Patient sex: M
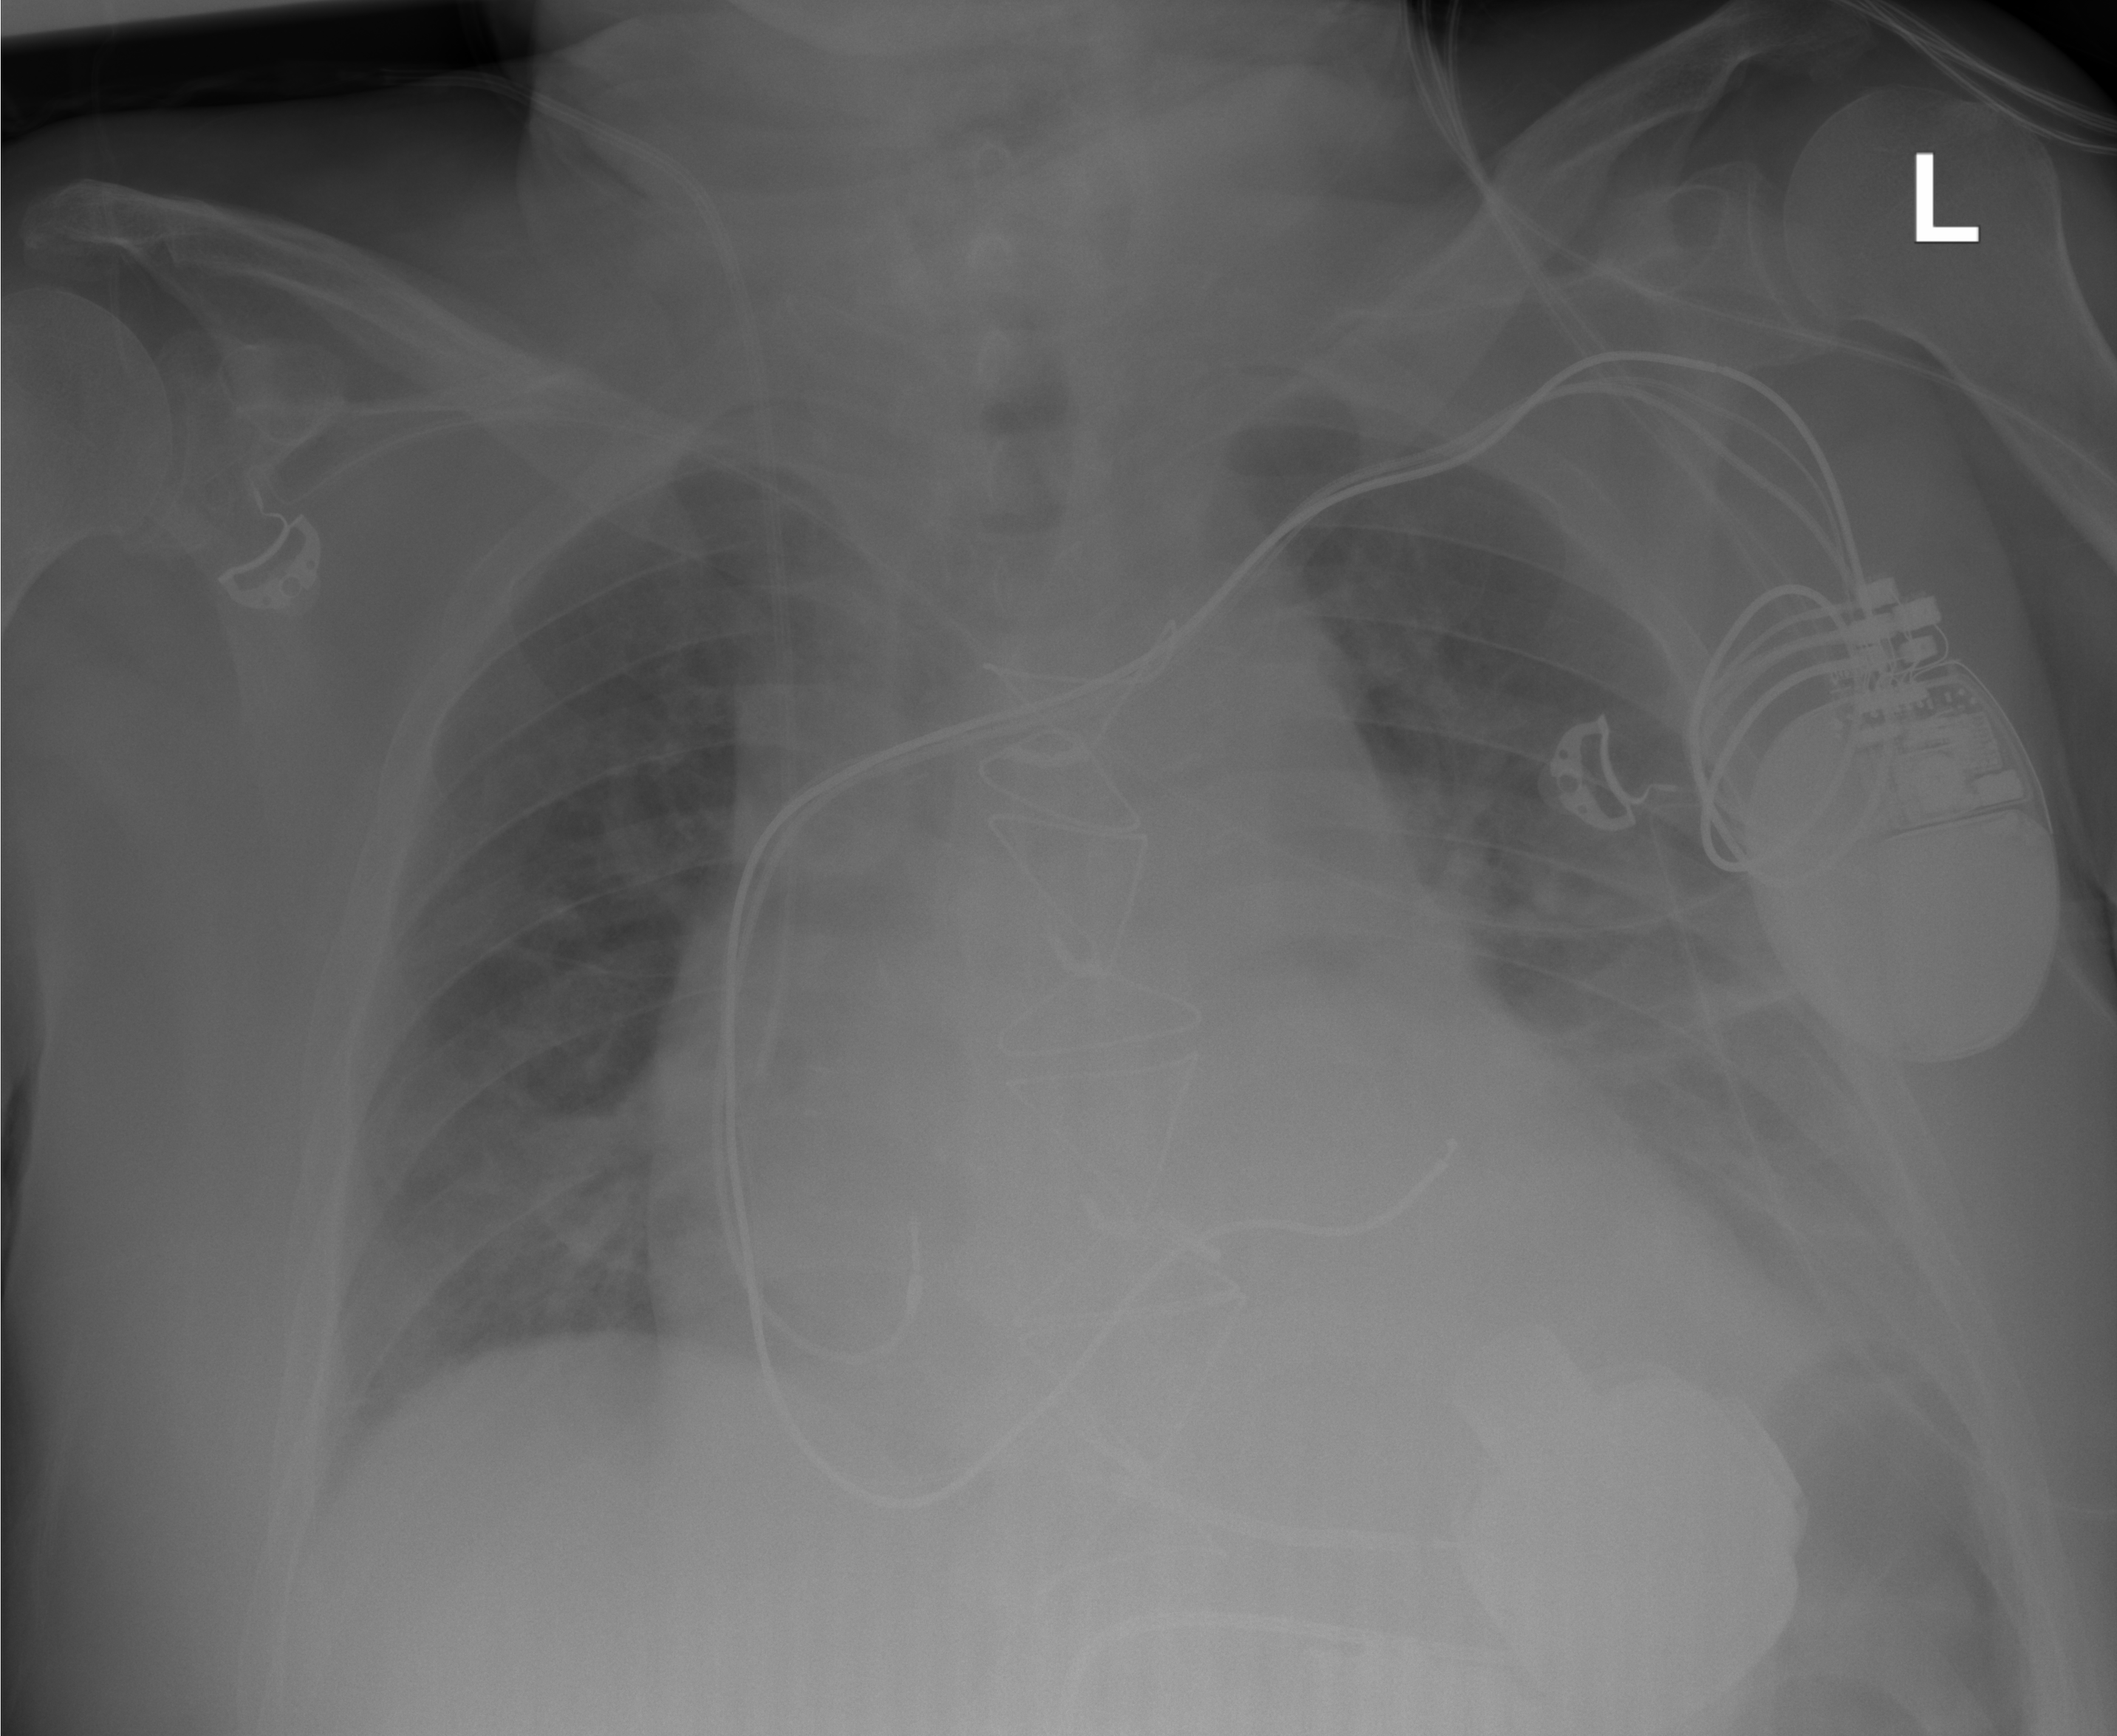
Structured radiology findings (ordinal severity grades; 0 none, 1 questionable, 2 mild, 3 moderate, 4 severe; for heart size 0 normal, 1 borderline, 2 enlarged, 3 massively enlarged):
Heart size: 3
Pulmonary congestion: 2
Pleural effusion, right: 0
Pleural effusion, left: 2
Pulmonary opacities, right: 0
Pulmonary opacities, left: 1
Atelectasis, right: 0
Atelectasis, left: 2